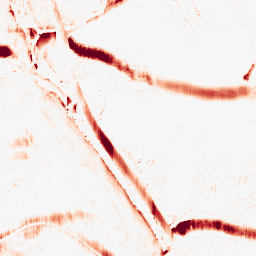
Category: morphological
Decomposition family: morphological_ellipse
Decomposition parameters: operation: opening
width: 20
height: 5
Upsampling method: bicubic
Upsampling parameters: scale: 4
Upsampling scale: 4